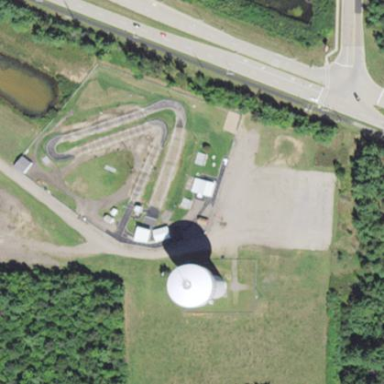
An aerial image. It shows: Sports centre specifically designed for BMX activities.